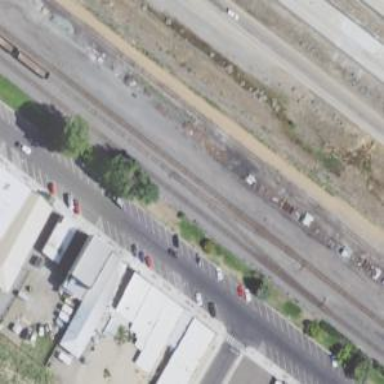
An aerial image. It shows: Railway siding with rails.